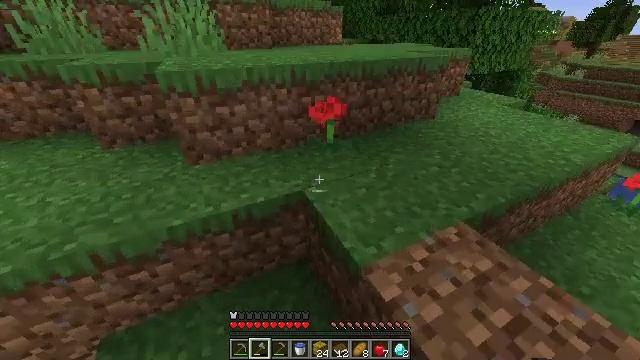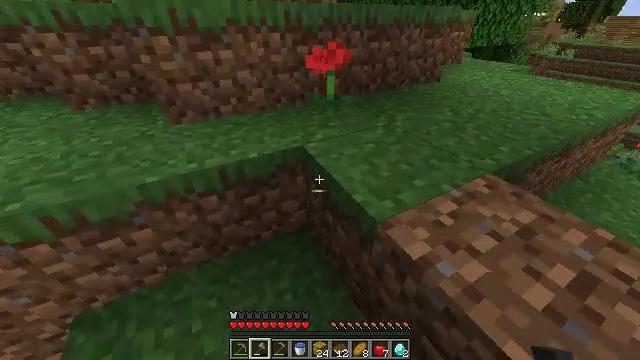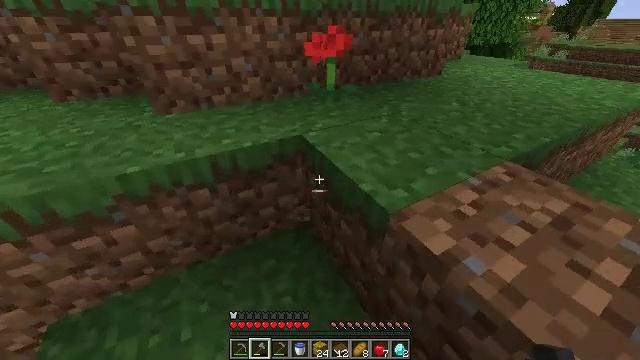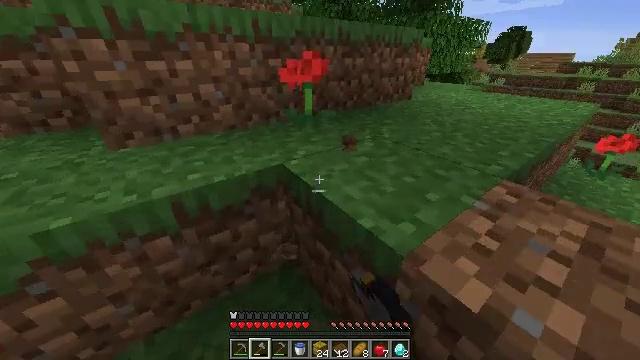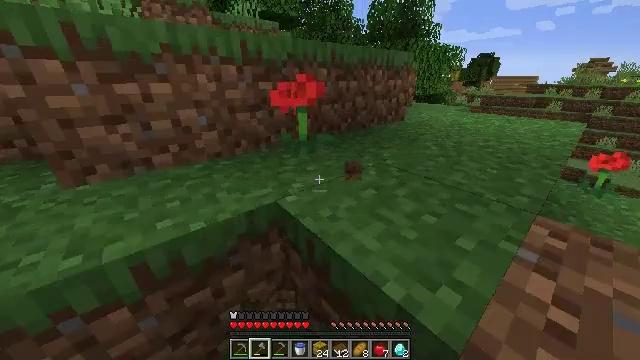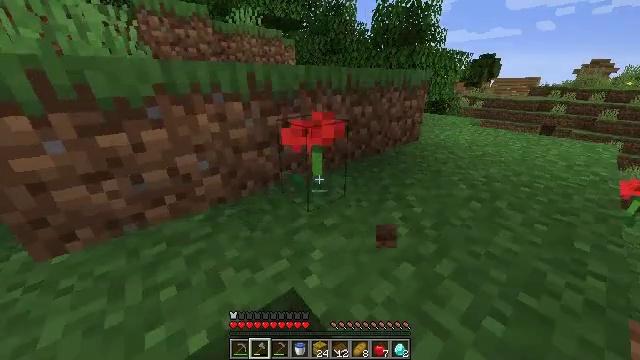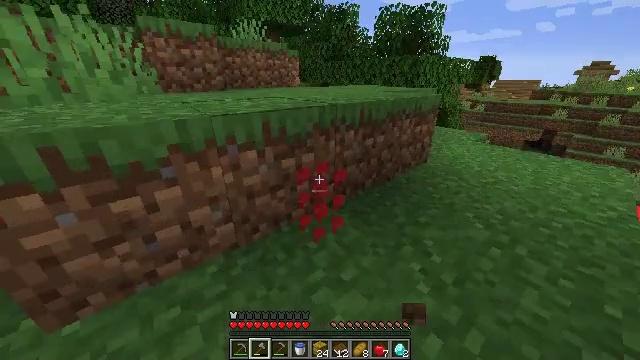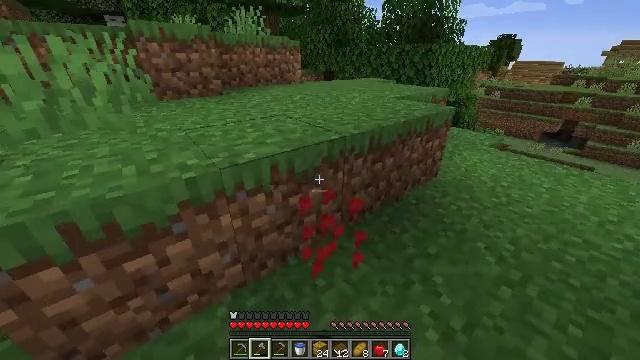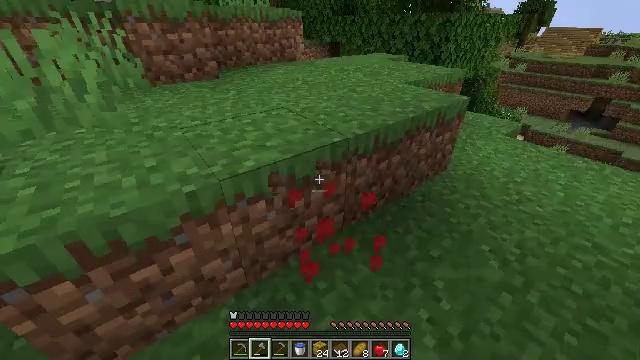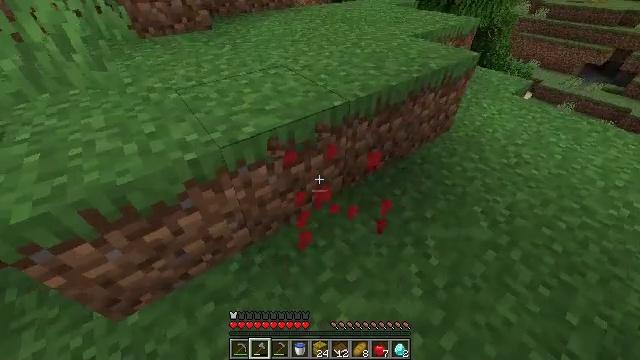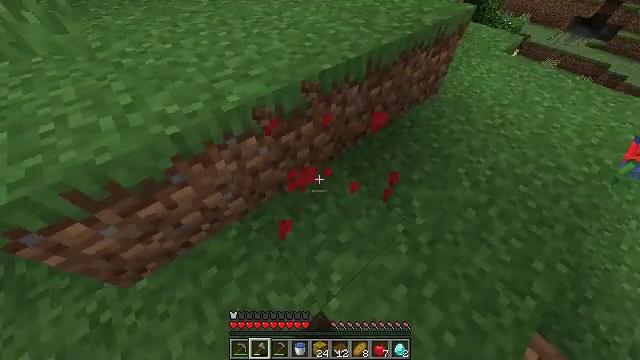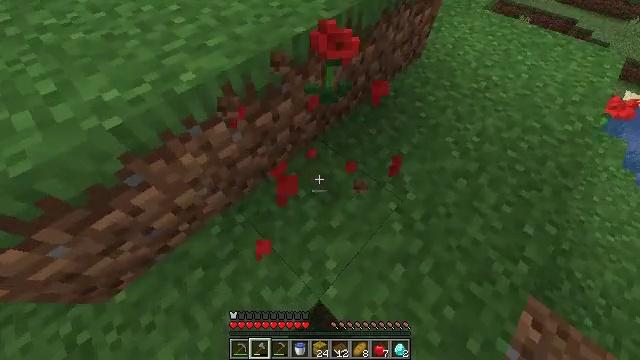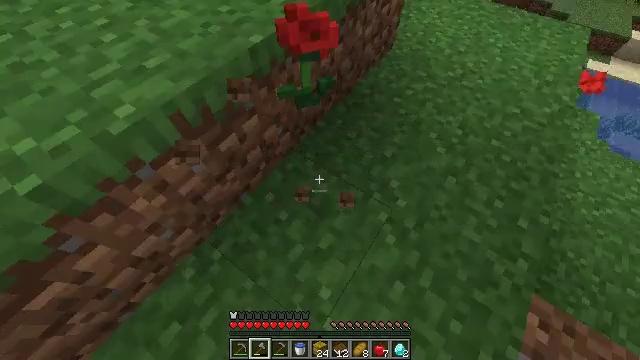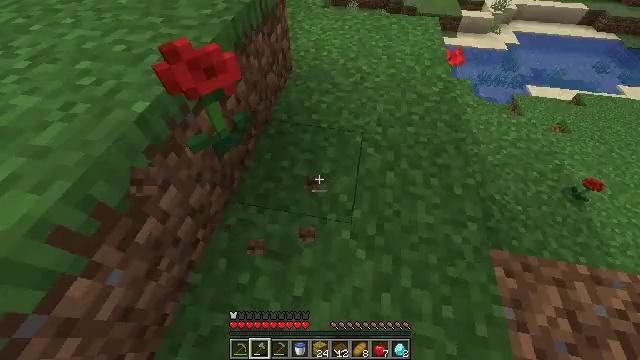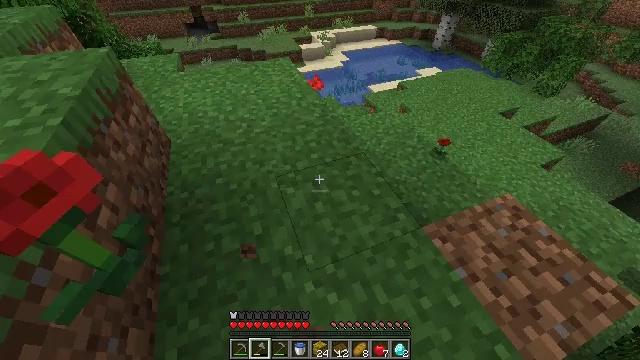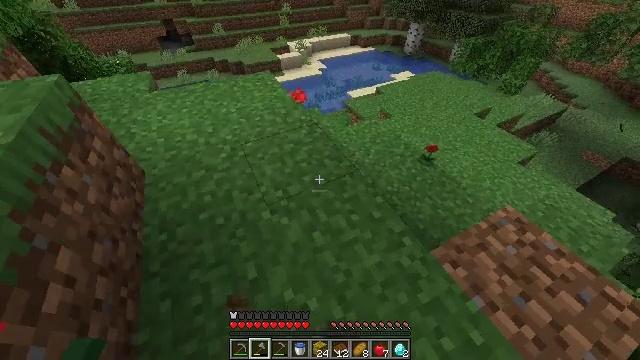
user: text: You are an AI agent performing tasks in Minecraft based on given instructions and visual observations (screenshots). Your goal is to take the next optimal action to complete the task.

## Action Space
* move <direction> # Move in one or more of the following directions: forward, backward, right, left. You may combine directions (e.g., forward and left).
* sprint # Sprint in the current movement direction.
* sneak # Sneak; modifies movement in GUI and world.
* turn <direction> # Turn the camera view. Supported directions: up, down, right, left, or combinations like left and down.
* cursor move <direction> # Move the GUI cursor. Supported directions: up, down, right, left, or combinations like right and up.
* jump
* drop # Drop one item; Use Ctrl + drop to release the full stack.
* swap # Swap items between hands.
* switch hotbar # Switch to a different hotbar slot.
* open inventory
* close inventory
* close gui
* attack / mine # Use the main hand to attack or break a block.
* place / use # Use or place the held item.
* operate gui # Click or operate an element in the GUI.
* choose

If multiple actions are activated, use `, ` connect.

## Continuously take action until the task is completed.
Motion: motion action
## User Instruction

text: Mine the poppy flower.
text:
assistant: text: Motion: move forward, sprint, turn right and down
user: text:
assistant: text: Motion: move forward, sprint, attack / mine
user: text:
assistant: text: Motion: move forward, sprint, turn right and up, attack / mine
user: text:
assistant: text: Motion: move forward, sprint, turn right and up
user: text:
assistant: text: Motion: move forward, sprint, jump
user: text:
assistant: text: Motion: move forward, sprint, attack / mine, jump
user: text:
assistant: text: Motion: move forward, sprint, turn down, attack / mine, jump
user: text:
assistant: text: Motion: move forward, sprint, turn left and down, attack / mine, jump
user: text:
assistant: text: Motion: move forward, sprint, turn down
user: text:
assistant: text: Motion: move forward, sprint, turn right and down
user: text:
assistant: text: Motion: move forward, sprint, turn right and down, attack / mine
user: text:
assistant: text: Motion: move forward, sprint, turn right, attack / mine
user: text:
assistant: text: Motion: move forward, sprint, turn right and up, attack / mine
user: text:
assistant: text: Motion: move forward, sprint, turn right and up
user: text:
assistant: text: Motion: move forward, sprint, turn right
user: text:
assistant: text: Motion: move forward, sprint
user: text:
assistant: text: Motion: move forward, sprint
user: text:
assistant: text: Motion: move forward, sprint
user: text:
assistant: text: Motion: move forward, sprint, turn right
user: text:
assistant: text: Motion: move forward, sprint, turn right
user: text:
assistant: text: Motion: move forward and move right, sprint
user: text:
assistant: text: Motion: move forward and move right, sprint
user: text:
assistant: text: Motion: move forward and move right, sprint, turn left and down
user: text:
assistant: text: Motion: move forward, sprint, turn left and down
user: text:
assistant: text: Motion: move forward, sprint, turn left and down, attack / mine
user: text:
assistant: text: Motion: move forward, sprint, turn left, attack / mine
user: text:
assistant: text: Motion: move forward, sprint, turn left and up, attack / mine
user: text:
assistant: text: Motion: move forward, sprint, turn left and down, attack / mine
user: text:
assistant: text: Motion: move forward, sprint, attack / mine
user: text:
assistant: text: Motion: move forward, turn left, attack / mine